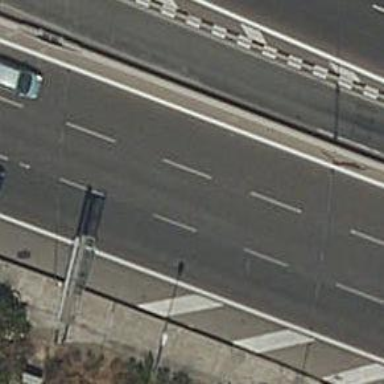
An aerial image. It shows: Asphalt bridge on motorway.